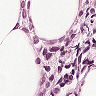
Metastatic tissue present: yes